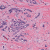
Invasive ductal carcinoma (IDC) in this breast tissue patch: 1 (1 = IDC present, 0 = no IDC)